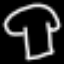
Label: mushroom